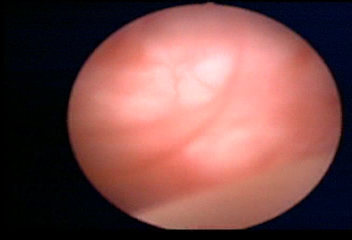
Modality: WLC
Class: Normal mucosa
Bladder cancer association: No